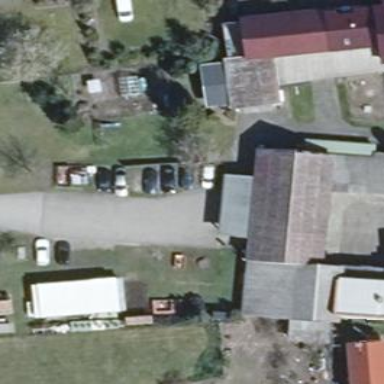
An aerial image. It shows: Shed building.